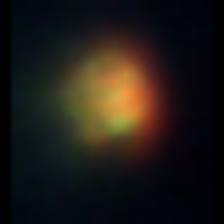
Taxon: NanoPlankton
Group: Other